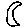
Label: moon